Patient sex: M
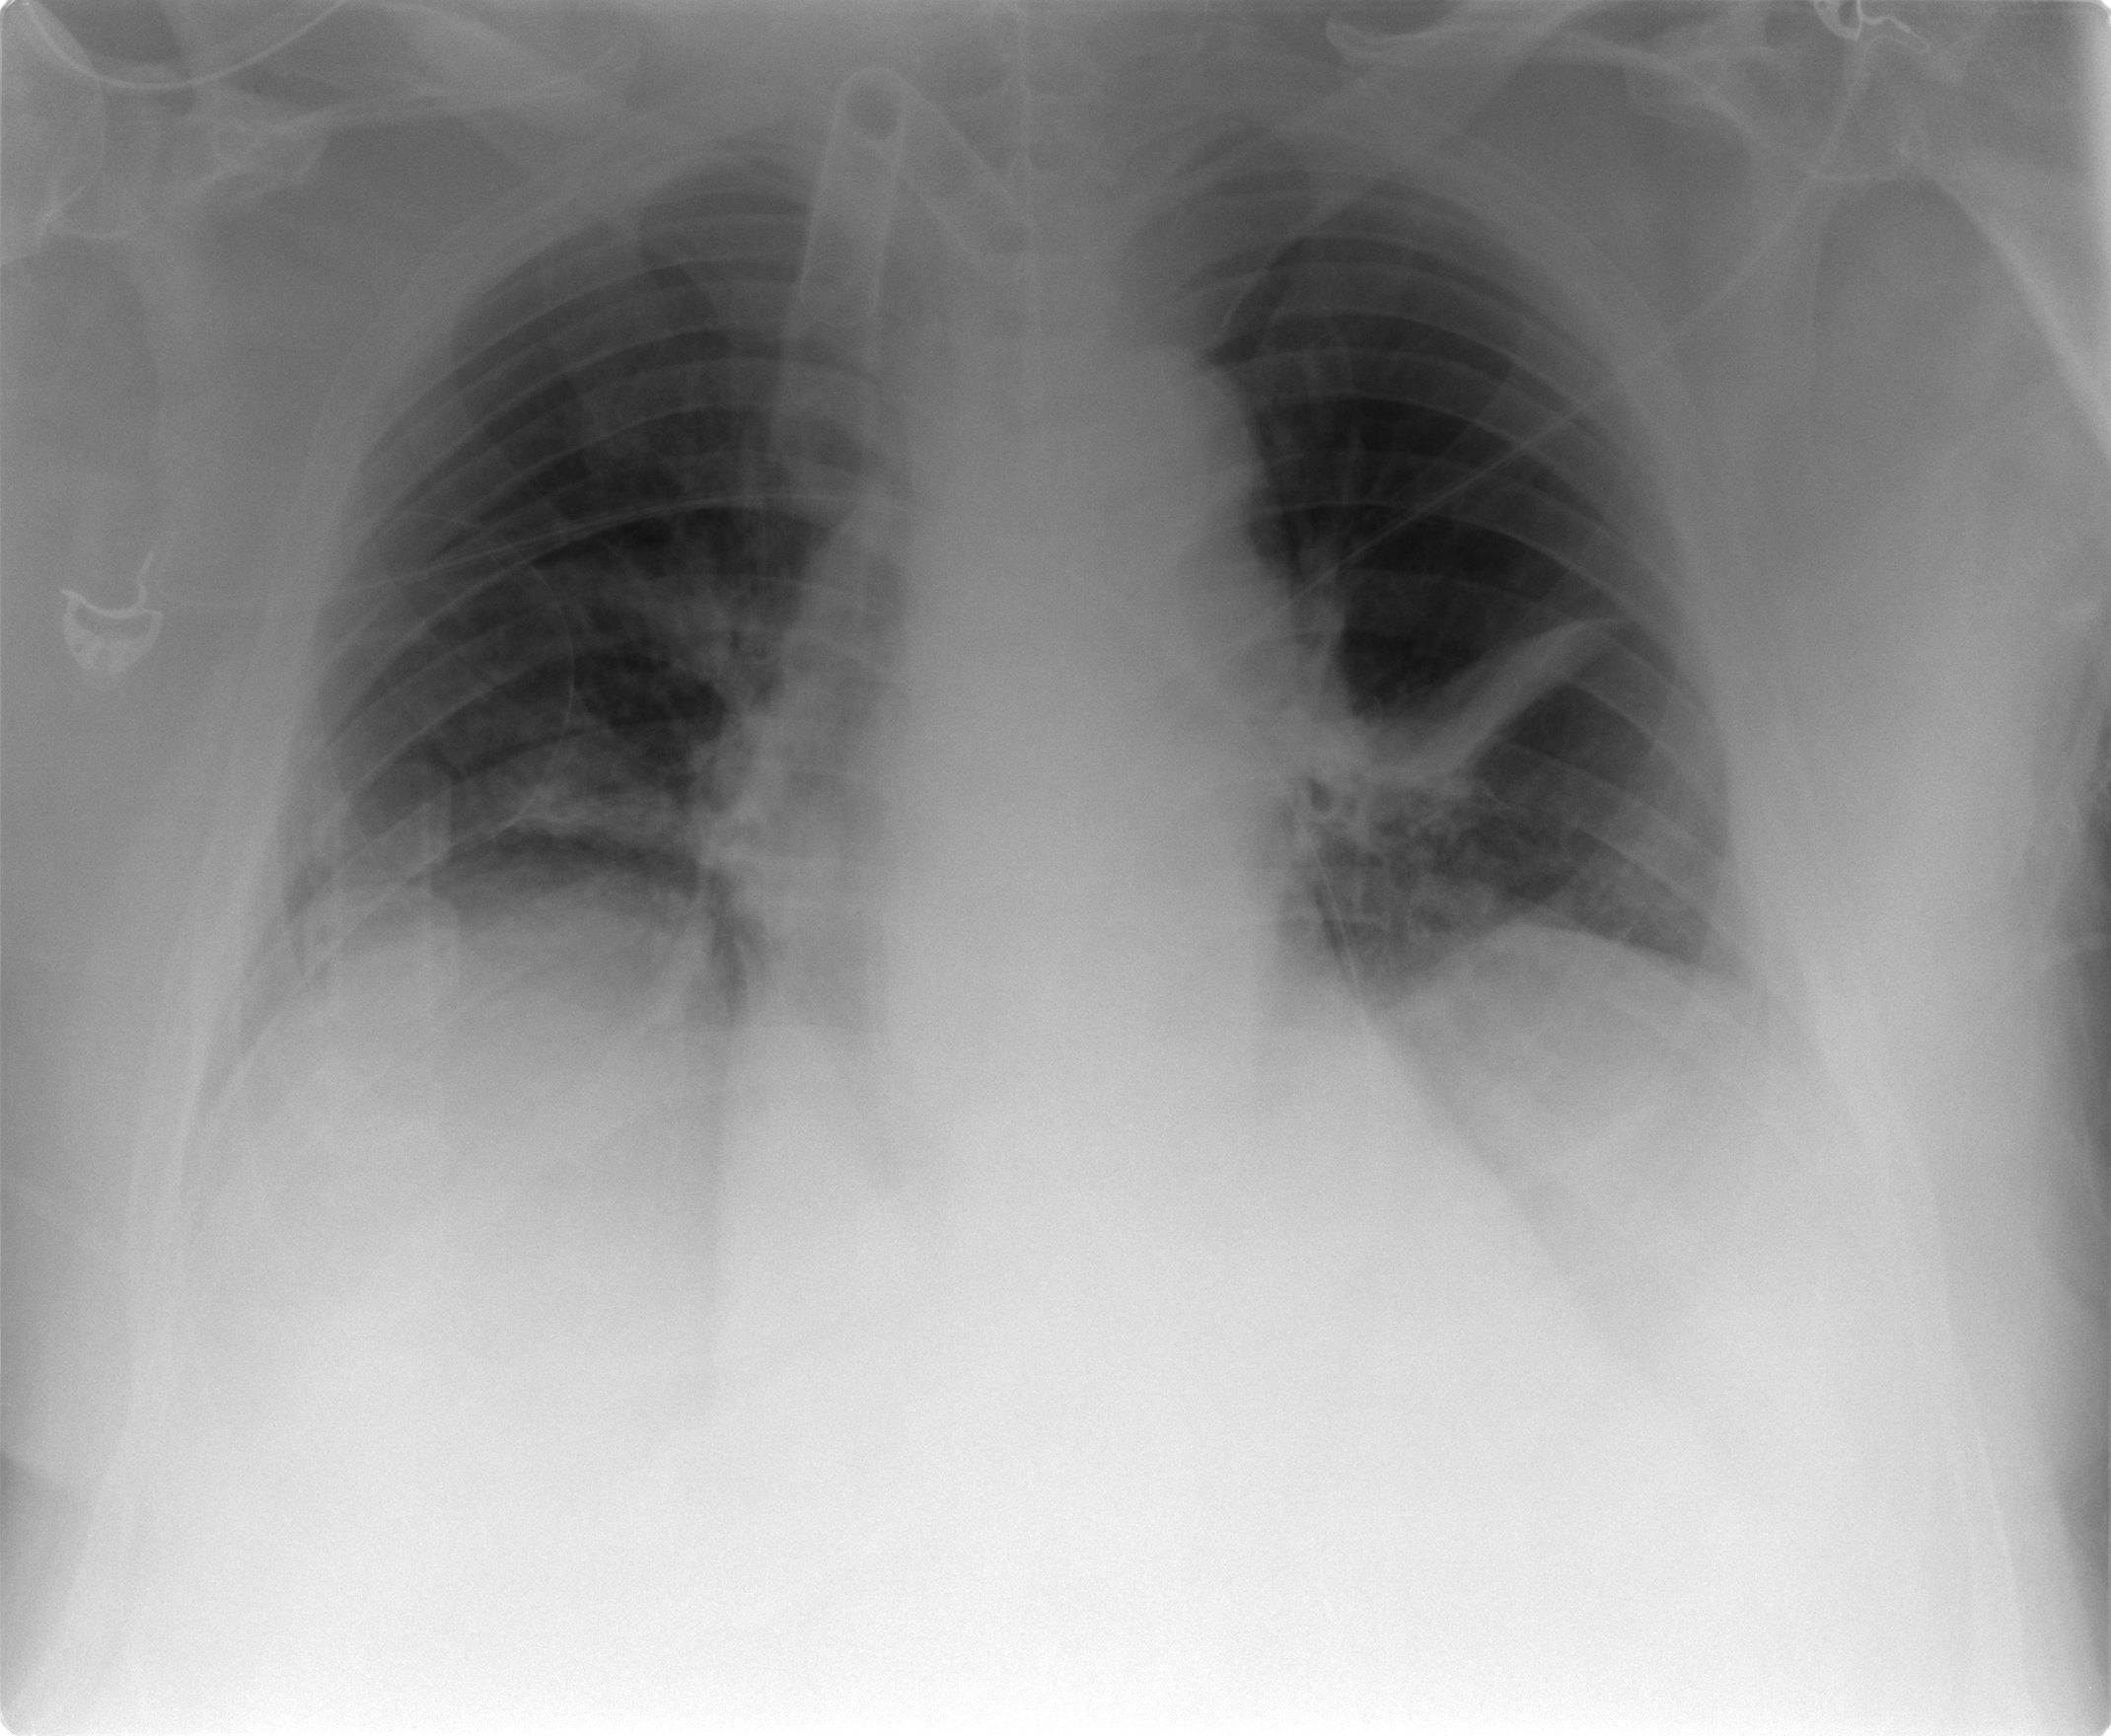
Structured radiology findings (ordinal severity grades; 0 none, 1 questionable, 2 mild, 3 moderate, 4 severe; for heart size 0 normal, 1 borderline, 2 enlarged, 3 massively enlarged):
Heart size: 0
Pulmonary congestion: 0
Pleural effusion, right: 1
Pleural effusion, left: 0
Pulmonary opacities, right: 2
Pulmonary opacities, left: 0
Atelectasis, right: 2
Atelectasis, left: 2